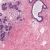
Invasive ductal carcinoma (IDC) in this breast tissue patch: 0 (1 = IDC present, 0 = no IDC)